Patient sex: M
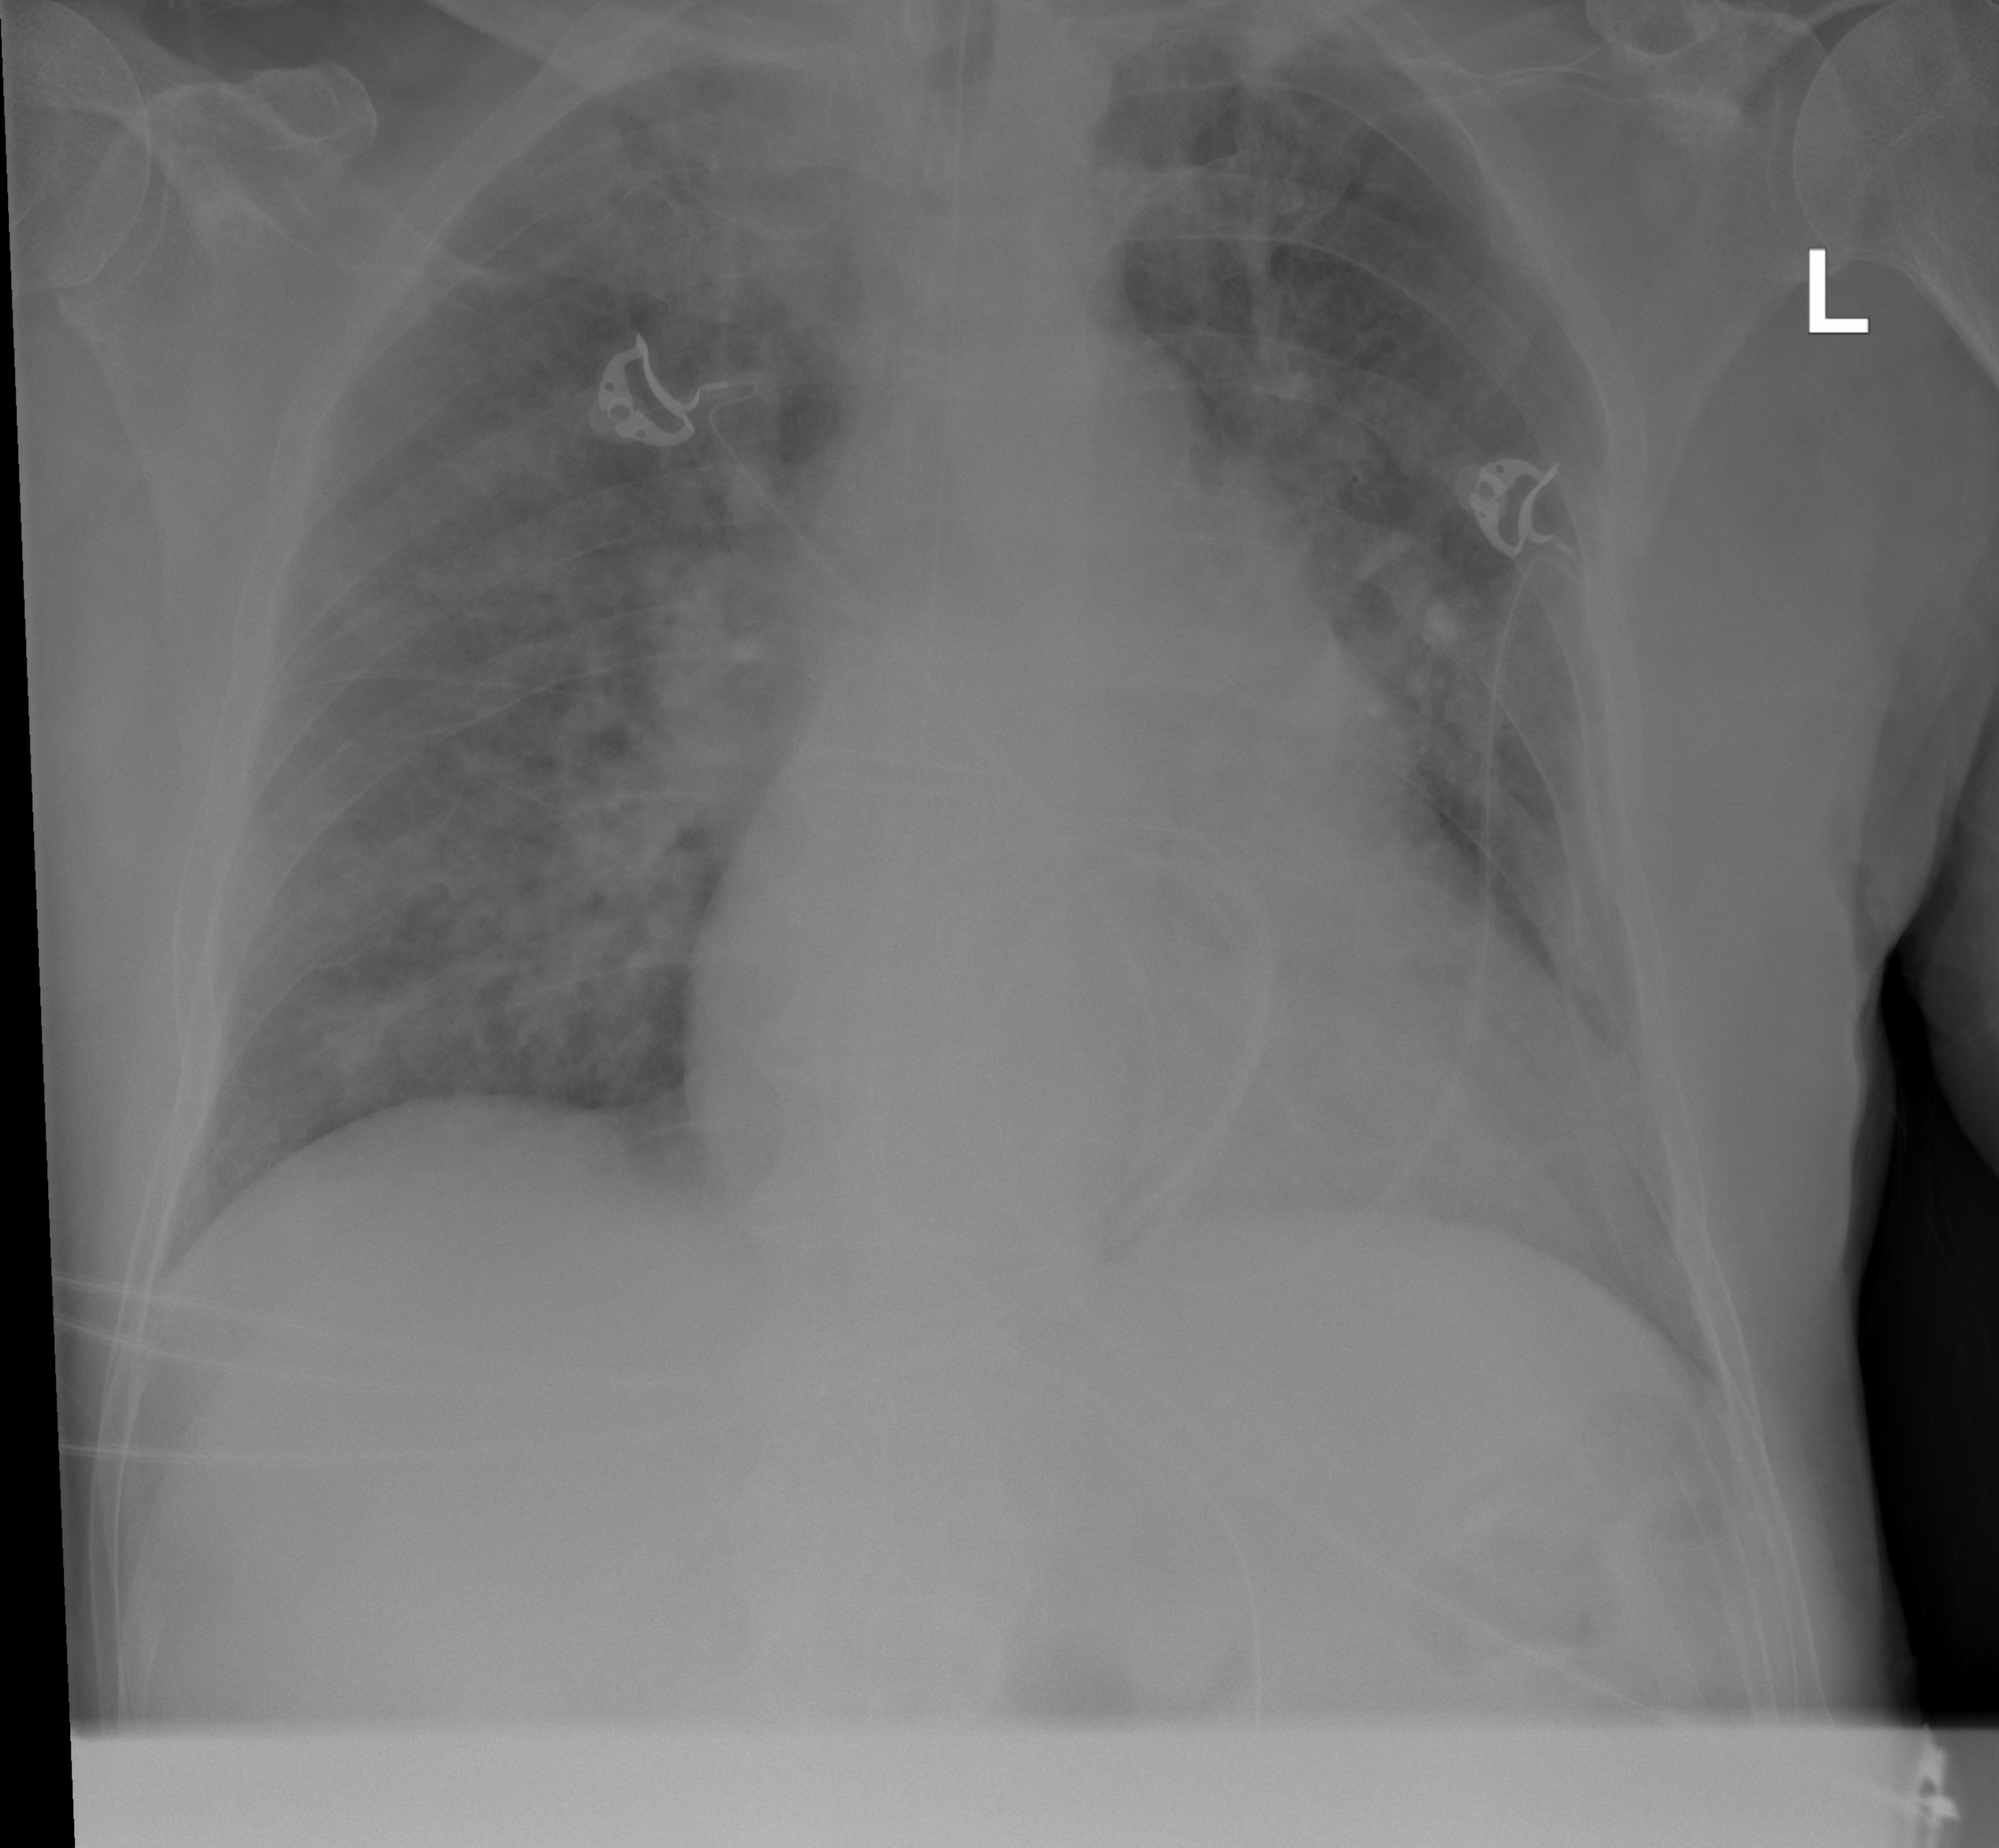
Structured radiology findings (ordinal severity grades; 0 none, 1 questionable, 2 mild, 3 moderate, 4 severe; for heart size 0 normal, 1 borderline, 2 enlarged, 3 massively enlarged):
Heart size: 0
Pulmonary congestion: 0
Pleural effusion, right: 0
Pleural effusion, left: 0
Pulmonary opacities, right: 3
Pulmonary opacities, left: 3
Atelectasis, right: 0
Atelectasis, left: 0